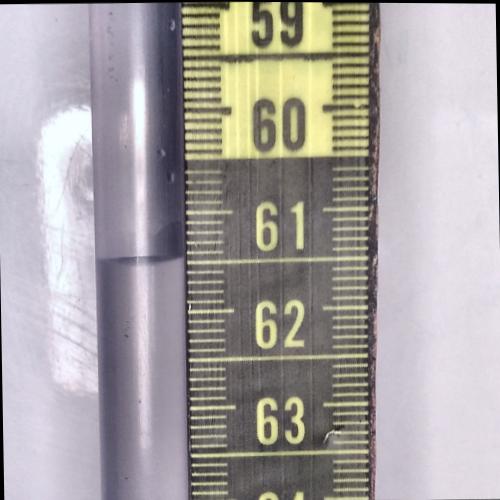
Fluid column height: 61.5 cm